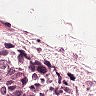
Metastatic tissue present: yes